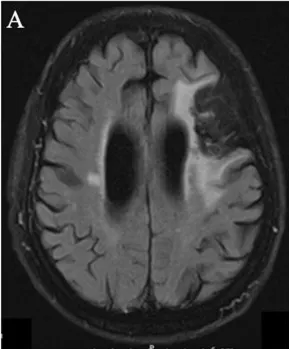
Structural MRI depicting the extent of the lesion in axial plane. Panel : T2_FLAIR.
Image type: radiology (mri)